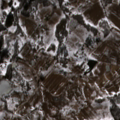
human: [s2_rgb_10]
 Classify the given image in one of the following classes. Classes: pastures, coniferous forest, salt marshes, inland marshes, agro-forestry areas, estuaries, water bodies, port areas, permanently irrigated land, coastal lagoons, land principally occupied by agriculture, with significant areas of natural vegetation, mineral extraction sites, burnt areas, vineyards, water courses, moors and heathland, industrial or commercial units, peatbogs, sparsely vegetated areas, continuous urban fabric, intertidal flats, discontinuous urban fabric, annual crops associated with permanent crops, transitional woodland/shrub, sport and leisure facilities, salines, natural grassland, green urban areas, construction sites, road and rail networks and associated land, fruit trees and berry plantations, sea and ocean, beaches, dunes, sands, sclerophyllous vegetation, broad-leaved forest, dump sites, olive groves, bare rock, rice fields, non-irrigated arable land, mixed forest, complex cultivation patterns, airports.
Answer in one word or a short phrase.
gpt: non-irrigated arable land, complex cultivation patterns, land principally occupied by agriculture, with significant areas of natural vegetation, broad-leaved forest, mixed forest